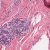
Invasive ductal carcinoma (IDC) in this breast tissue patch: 0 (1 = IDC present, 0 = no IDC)